Question: I have a rather peculiar problem. I am using CellTable from GWT 2.2 release. The CellTable is configured for fixed layout. I have a editable column (TextInputCell) in the table.
I am currently using setColumnWidth method on the CellTabel to fix the width of the column. This works well, but it . As a result, the editor input field overflows under the column, giving the impression of it being clipped out.
Here's a code sample from GWT docs modified to demonstrate the problem. Notice the name field is not resized and overflows inside the table.
public class Trial implements EntryPoint
{
private static class Contact
{
private static int nextId = 0;
'''
private final int id;
private final String address;
private Date birthday;
private String name;
private Long number;
public Contact( String name, Date birthday, String address, Long number )
{
nextId++;
this.id = nextId;
this.name = name;
this.birthday = birthday;
this.address = address;
this.number = number;
}
}
private static final List<Contact> CONTACTS = Arrays.asList( new Contact( "John", new Date( 80, 4, 12 ), "123 Fourth Avenue", 0L ), new Contact( "Joe",
new Date( 85, 2, 22 ), "22 Lance Ln", 1L ), new Contact( "George", new Date( 46, 6, 6 ), "1600 Pennsylvania Avenue", 2L ) );
public void onModuleLoad( )
{
final CellTable<Contact> table = new CellTable<Contact>( 10 );
table.setWidth( "60px", true );
ListDataProvider<Contact> listPrvdr;
final TextInputCell nameCell = new TextInputCell( );
Column<Contact, String> nameColumn = new Column<Contact, String>( nameCell )
{
@Override
public String getValue( Contact object )
{
return object.name;
}
};
table.addColumn( nameColumn, "Name" );
table.setColumnWidth( nameColumn, "60px" );
nameColumn.setFieldUpdater( new FieldUpdater<Contact, String>( )
{
public void update( int index, Contact object, String value )
{
object.name = value;
table.redraw( );
}
} );
listPrvdr = new ListDataProvider<Contact>( );
listPrvdr.addDataDisplay( table );
RootPanel.get( ).add( table );
listPrvdr.getList( ).addAll( CONTACTS );
}
'''
}

What am I missing? How do I enforce the width constraint on the input field and not just the host column?
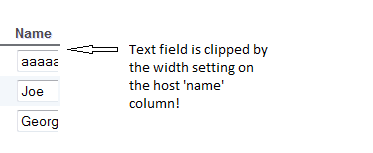
Answer: I used external CSS to manage all the niggles. Did not take a lot of effort since I had to subclass TextInputCell anyways. There is no direct way to style TextInputCell element if you are not sub-classing and cannot use external CSS fixes for whatever reason.
If anybody has a better solution, please share by replying to this thread.